A spectrogram of one vibration snapshot from a rotating bearing is shown (time on one axis, frequency on the other). What is the most likely bearing condition (normal, inner_race, outer_race, ball)?
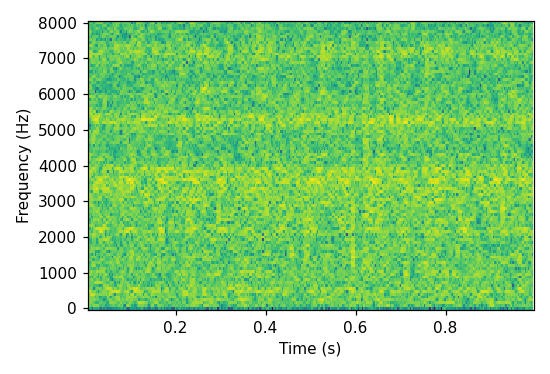
Answer: inner_race